Question: Simple question, how can I add little indicators beside my 'TreeViewItems' like how it is done with the built-in git tracker with the 'M' symbol here.

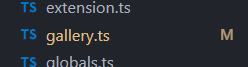
Answer: This can be done through the use of 'inline' view actions. <URL>
An example of how to do this:
'package.json'
'''
{
...,
commands: {
{
"command": "myCommand",
"title": "Command title",
"icon": "images/some-icon.svg" // this is in the root of your extension project
}
},
menus: {
"view/item/context": [
{
"command": "myCommand",
"when": "viewItem == myTreeItemContextValue", // Make sure to sync this value on each TreeItem to fulfill the "when" check
"group": "inline"
}
]
}
}
'''
Your 'TreeItem' definition
'''
export class MyTreeItem extends TreeItem {
constructor(
public readonly name: string,
public readonly collapsibleState: TreeItemCollapsibleState,
public readonly contextValue: string = 'myTreeItemContextValue'
) {
super(name, collapsibleState);
}
}
'''